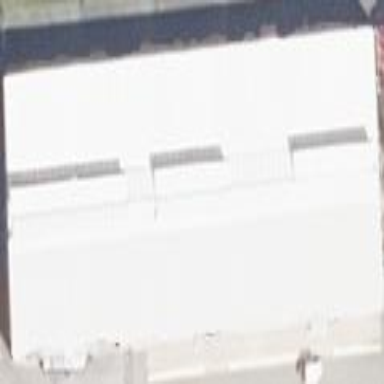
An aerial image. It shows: View of roof of building.